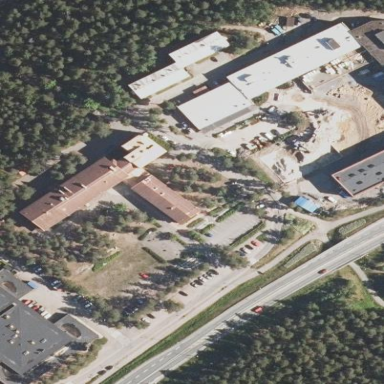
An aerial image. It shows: School building.